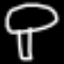
Label: mushroom